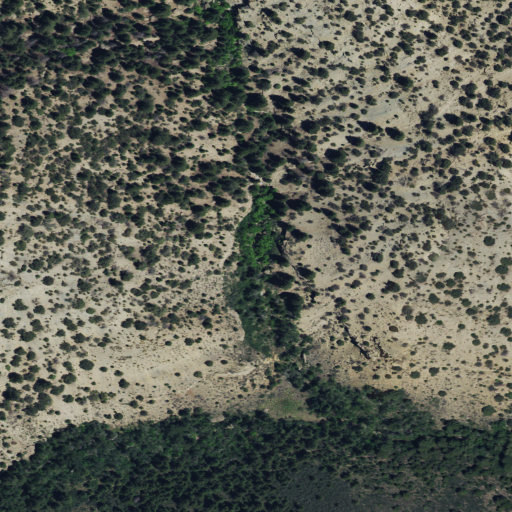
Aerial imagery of valley in Utah named Bishop Canyon containing evergreen forest, shrub, and deciduous forest